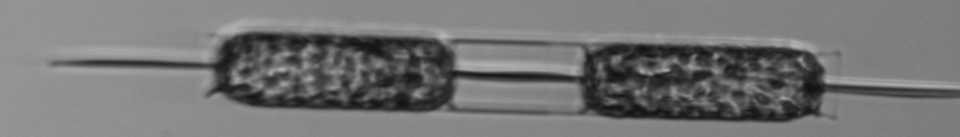
Label: Ditylum_brightwellii